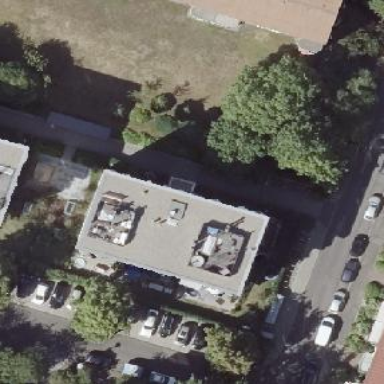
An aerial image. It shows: Building with apartments and flat roof.